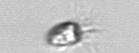
Label: Balanion